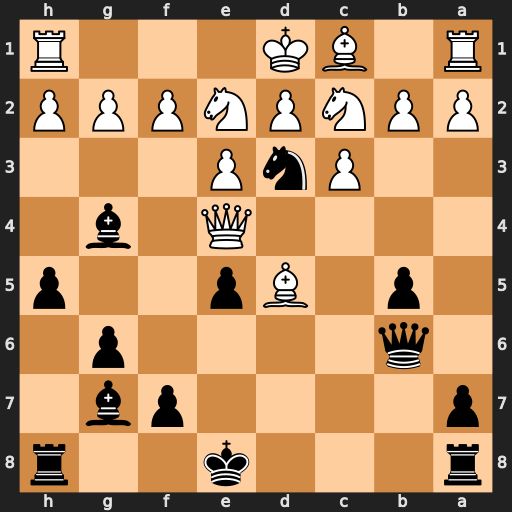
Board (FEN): r3k2r/p4pb1/1q4p1/1p1Bp2p/4Q1b1/2PnP3/PPNPNPPP/R1BK3R
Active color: b
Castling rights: kq
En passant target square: -
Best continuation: Nxf2+ Ke1 Nxe4